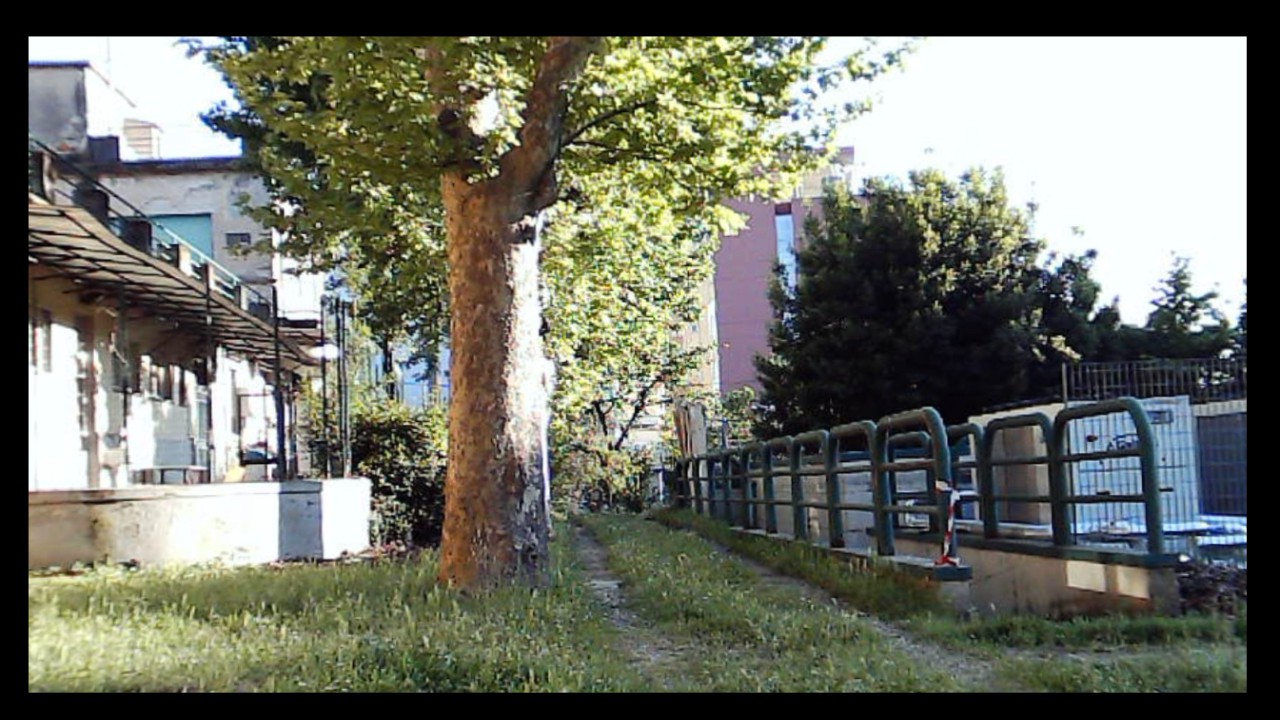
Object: DarwinFPV cineape20

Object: DJI Tello EDU